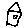
Label: house